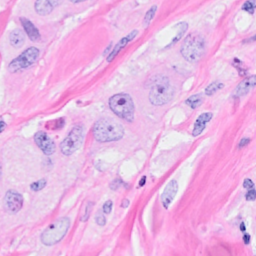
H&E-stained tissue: Breast